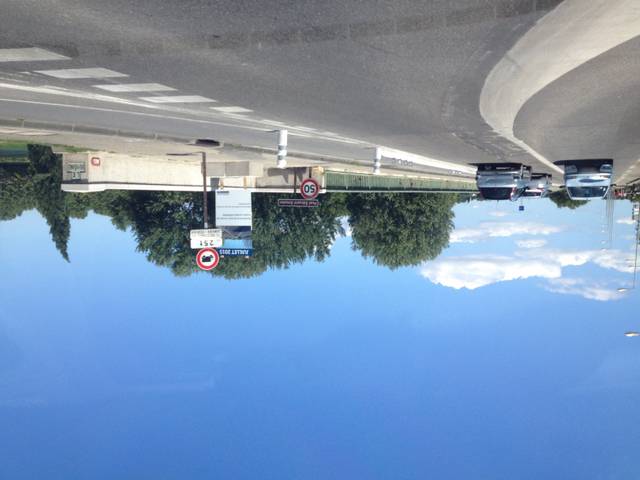
Region: France
Coordinates: 43.951, 4.802